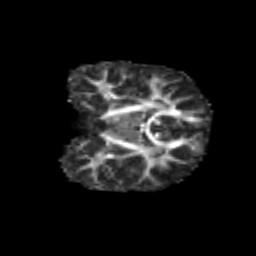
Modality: FA
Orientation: coronal
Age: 6
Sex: female
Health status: healthy